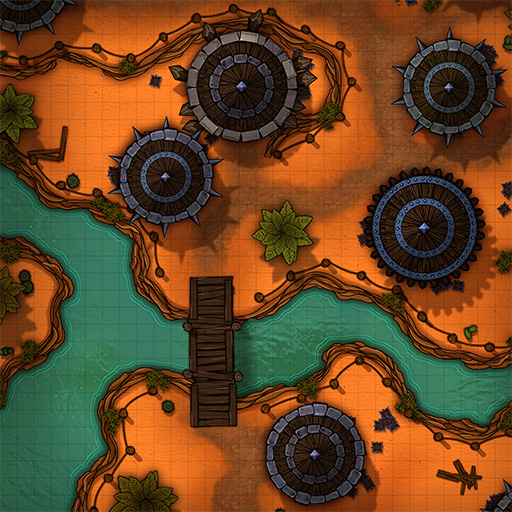
A D&D Grid Map dessert village river cliff bridge (Desert Battle Camp Map)